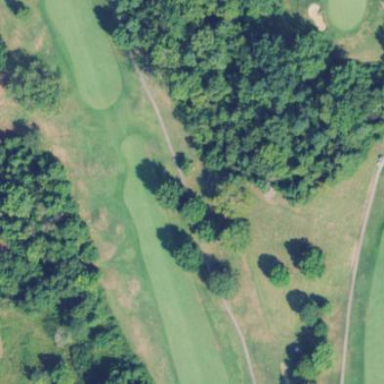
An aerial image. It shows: Golf fairway surrounded by grass.